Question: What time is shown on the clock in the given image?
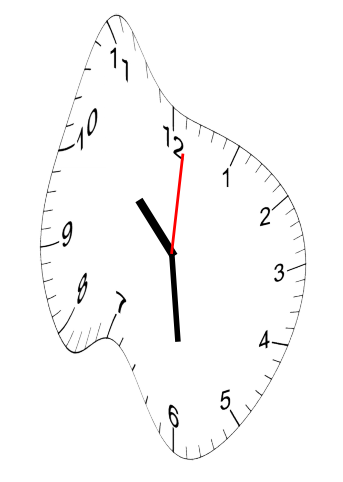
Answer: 10:29:01